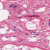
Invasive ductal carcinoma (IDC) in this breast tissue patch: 0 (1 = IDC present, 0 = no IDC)